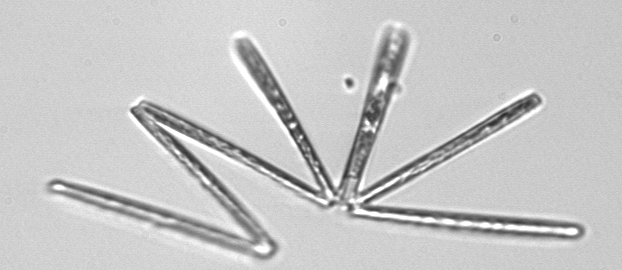
Label: Thalassionema